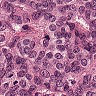
Metastatic tissue present: yes